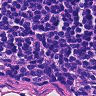
Metastatic tissue present: no